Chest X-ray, PA view. Patient: 46 years old, sex F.
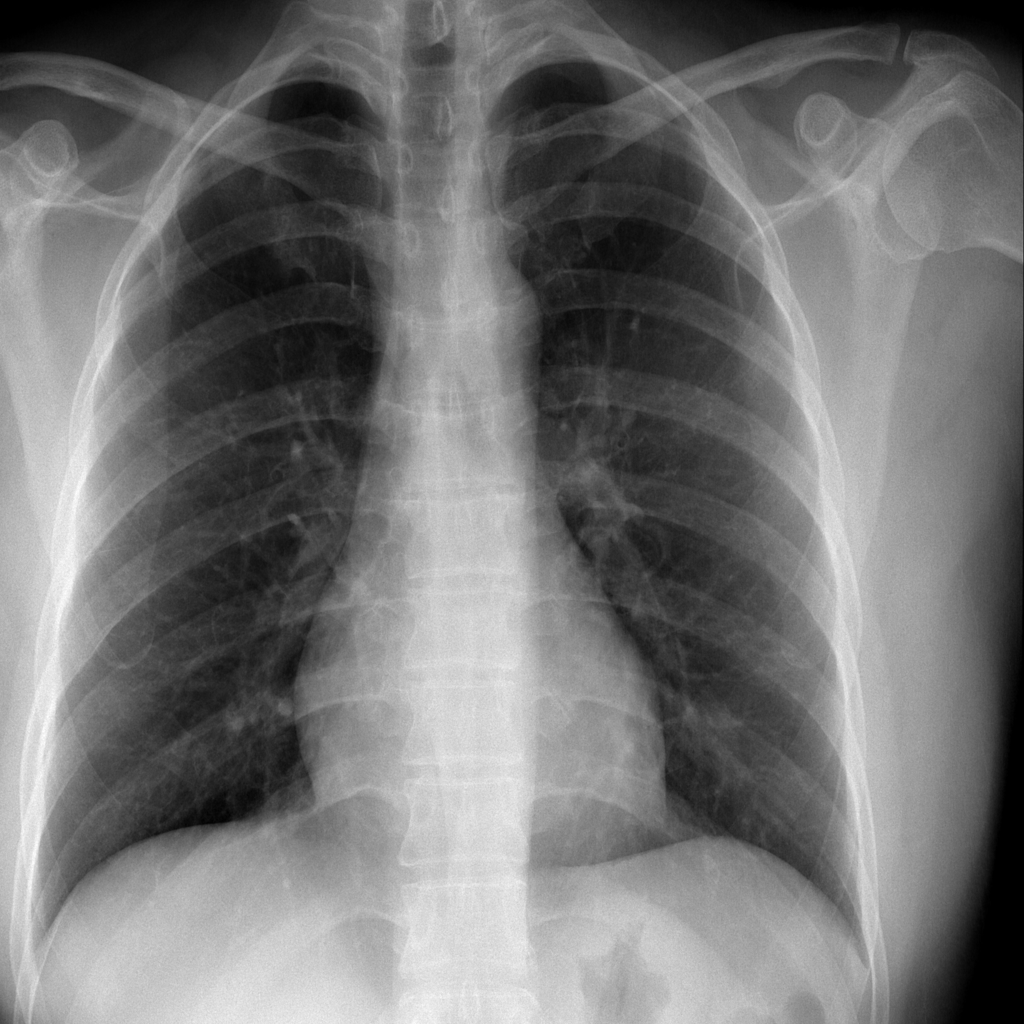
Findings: No Finding